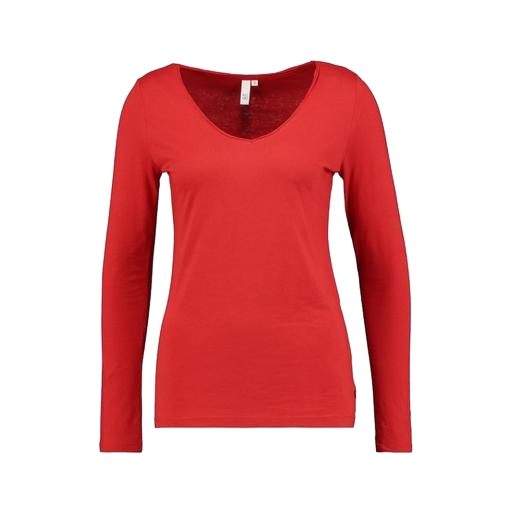
long sleeved fitted red shirt, long-sleeve t-shirt only macy, red three-quarter-sleeve scoop-neck t-shirt only macy, white background